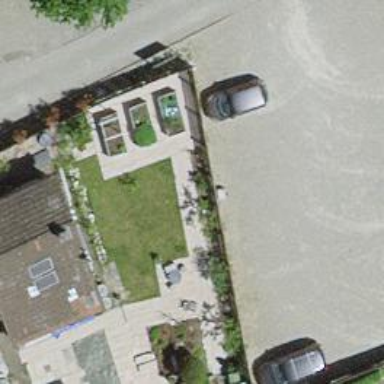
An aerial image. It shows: Bungalow.